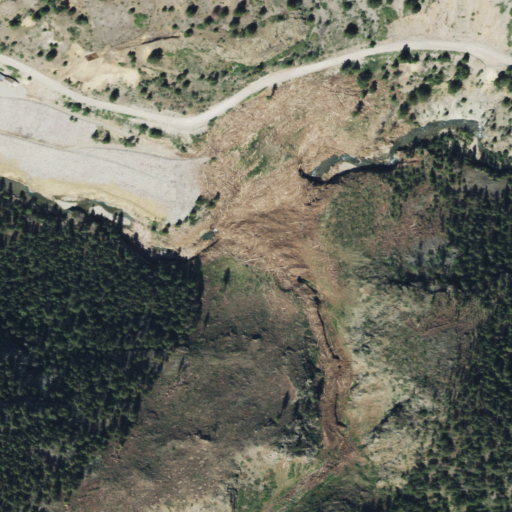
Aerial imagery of valley in Colorado named T Gulch containing evergreen forest, grassland, woody wetlands, shrub, and deciduous forest